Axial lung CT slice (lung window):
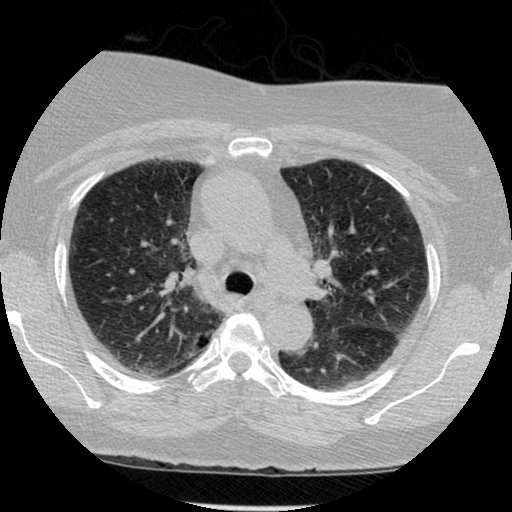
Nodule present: no